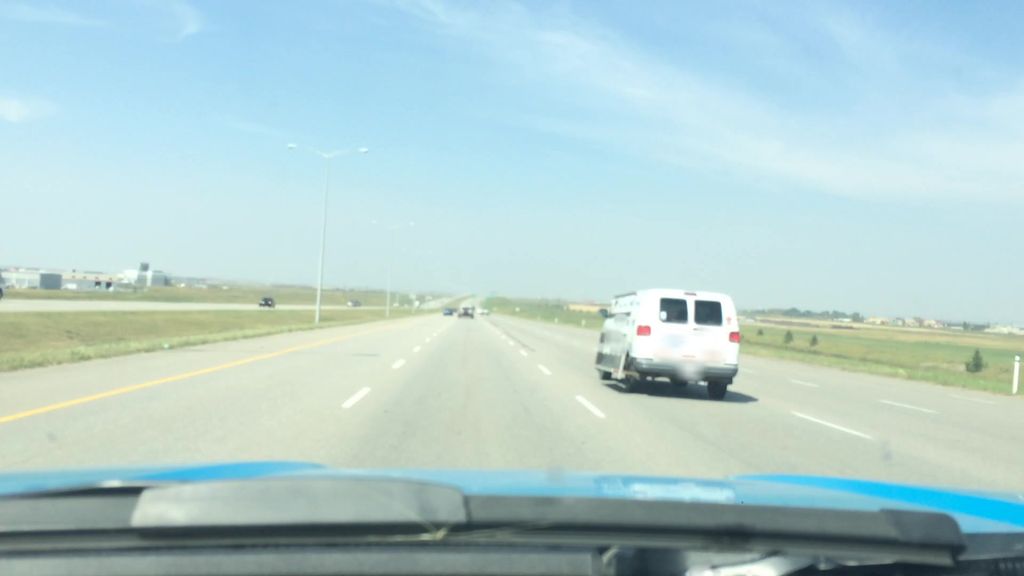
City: calgary